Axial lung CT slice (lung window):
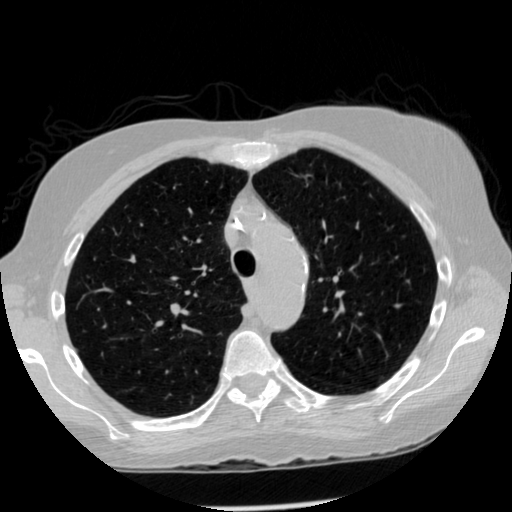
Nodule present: no